Question: I am presently using a default configuration of the UISearchDisplayController build in Storyboard, where I dragged the UISearchBar and SearchDisplayController onto an existing 'UITableViewController'. Because it was dragged onto the TableViewController, there are tables that I am managing - the 'self.tableView', and 'self.searchDisplayController.searchResultsTableView'.
What I would like to accomplish is to only show the 'tableView' as the default table when a user opens this view, as well as reflected to show the user's search. As illustration (taken from a RW <URL>:

What I would want to achieve is that, as you are typing the word "egg", the 'tableView' of RecipeBookVC would get rid of the rows without "egg", so you are left with the results viewed in 'self.tableview' without having to see it from the 'resultsTableView'. (Preferably also without hiding the Navigation Bar, so the search feels more like a "filter" rather than a search)
Thank you!
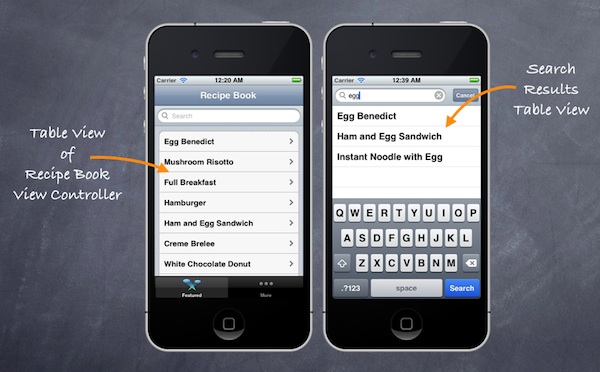
Answer: I don't think you actually need a Search Display Controller here. All you need is a table view (probably a 'UITableViewController') and 'UISearchBar'. The table view displays the contents of an array containing the data. Whenever the search query changes, you update that array accordingly, and reload the tableView to display the updated array data. This will give you the filtering feel that you want.
To display the data in the table view you'd use
'''
- (UITableViewCell *)tableView:(UITableView *)tableView cellForRowAtIndexPath:(NSIndexPath *)indexPath
'''
and to get the query as the user types you'd use
'''
- (BOOL)searchBar:(UISearchBar *)searchBar shouldChangeTextInRange:(NSRange)range replacementText:(NSString *)text
'''
After you've filtered the array that is the data source, you call '[self.tableView reloadData]'.
I went ahead and whipped together <URL> with the methods implemented, so it's a little more clear what I mean. Hope this works out for ya.